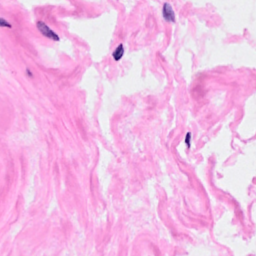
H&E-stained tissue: Breast